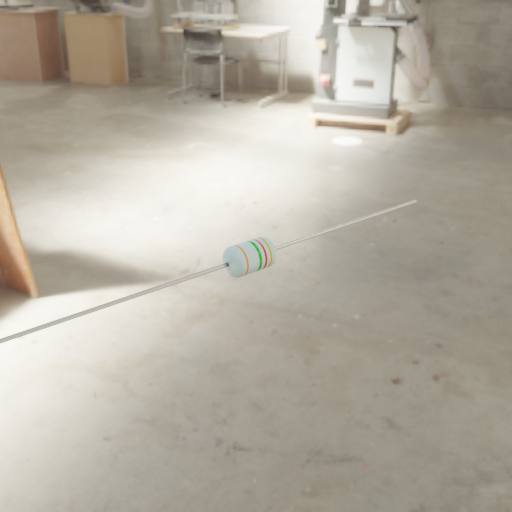
Resistor colour bands (in order): orange, green, red, gold